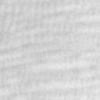
Label: no_change